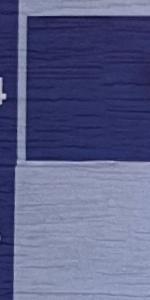
Label: Empty